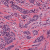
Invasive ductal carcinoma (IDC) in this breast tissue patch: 1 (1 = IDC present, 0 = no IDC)